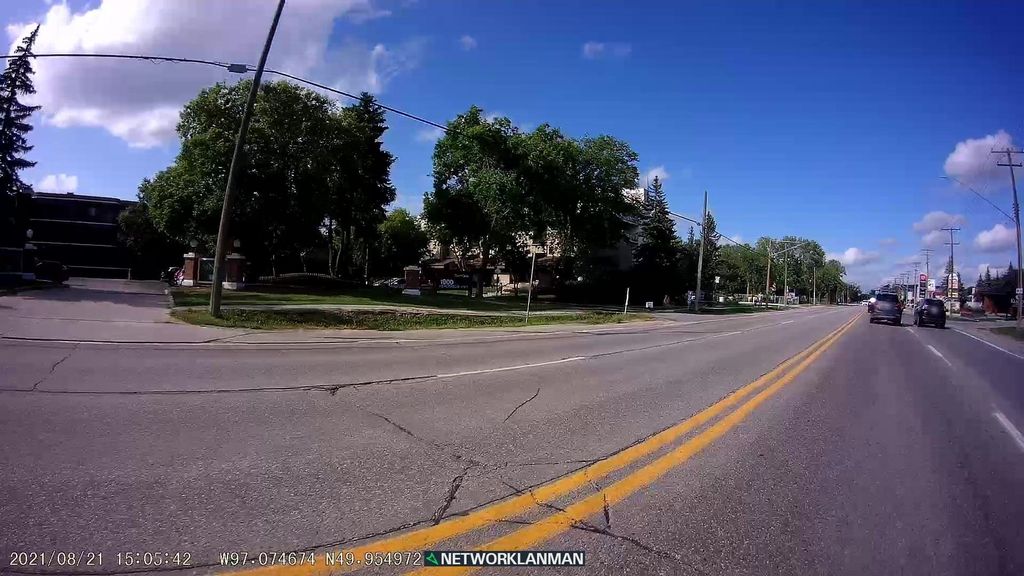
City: winnipeg